Interaction volume radius: 10 \u00c5
Interaction volume height: 25 \u00c5
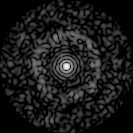
Disorder parameter: 0.8264